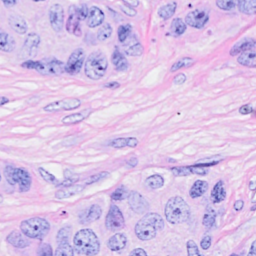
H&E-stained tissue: Breast